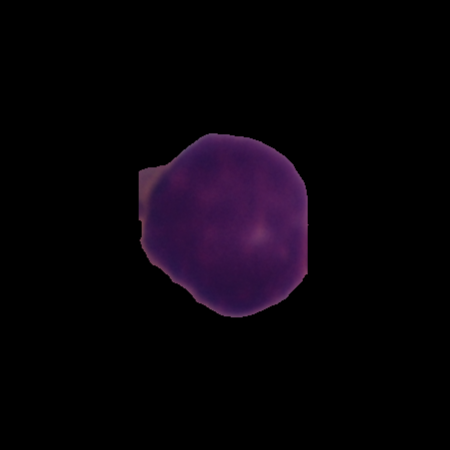
Label: healthy